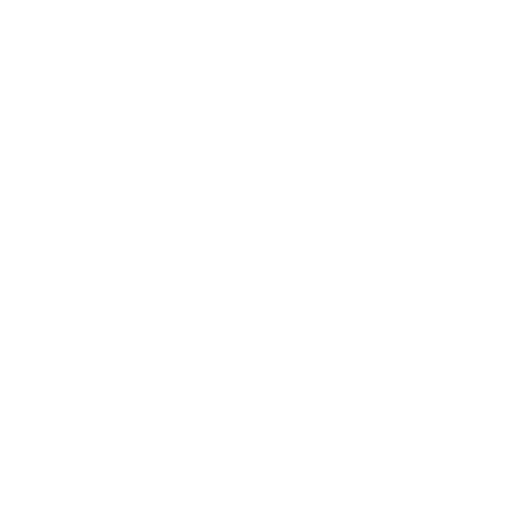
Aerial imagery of island in Alaska named Fawn Island containing only unknown